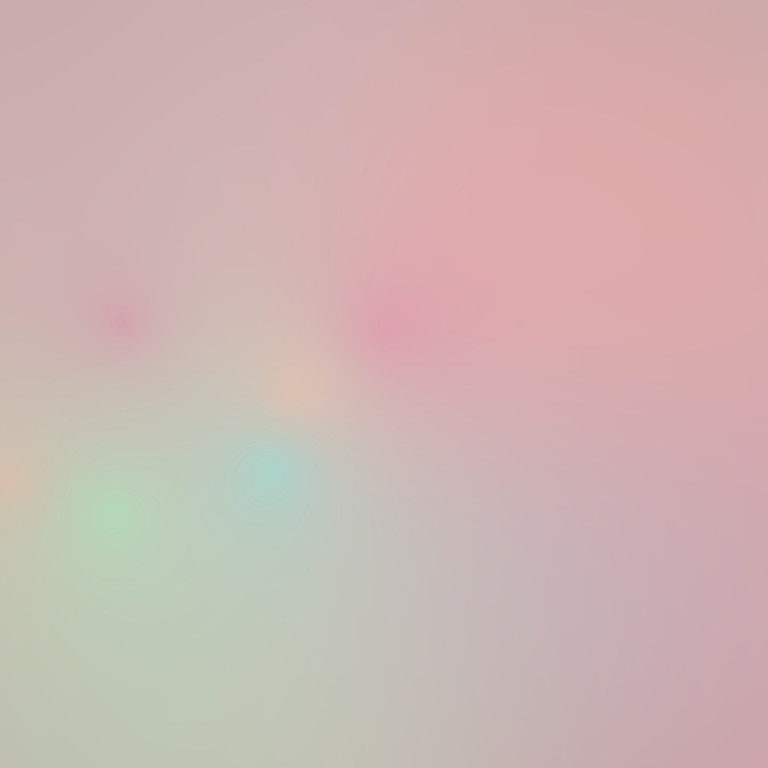
Abstract light effect, smooth gradient from soft pink to gentle teal, serene atmosphere, diffuse glow, no room, no furniture, no objects.